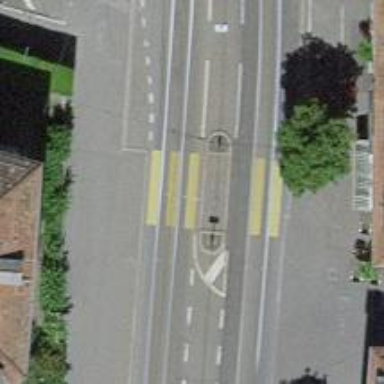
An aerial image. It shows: Kerb serving as barrier.